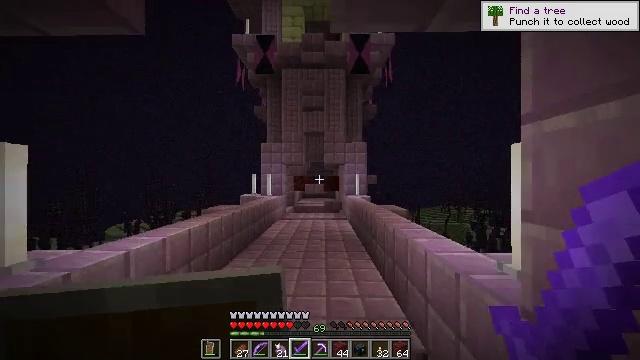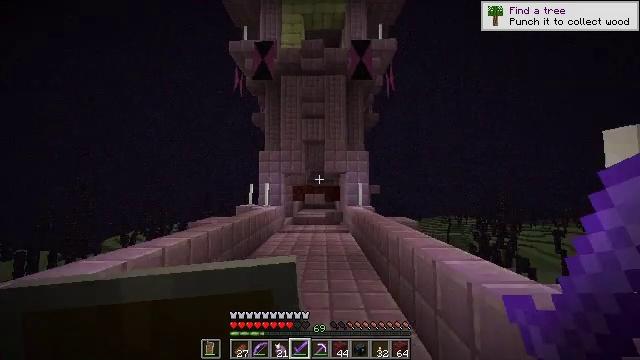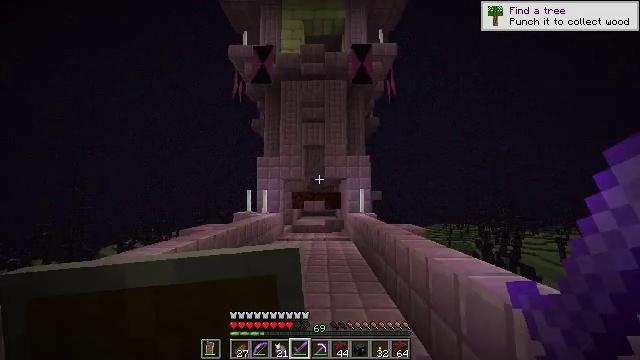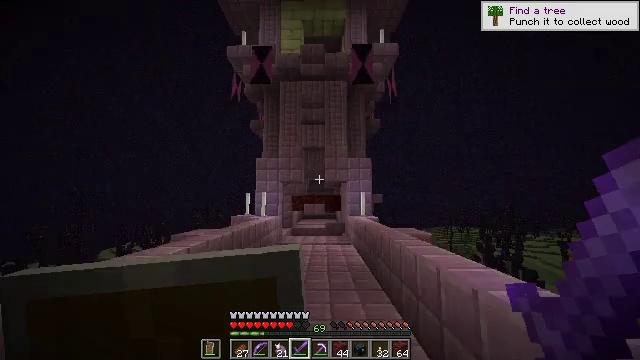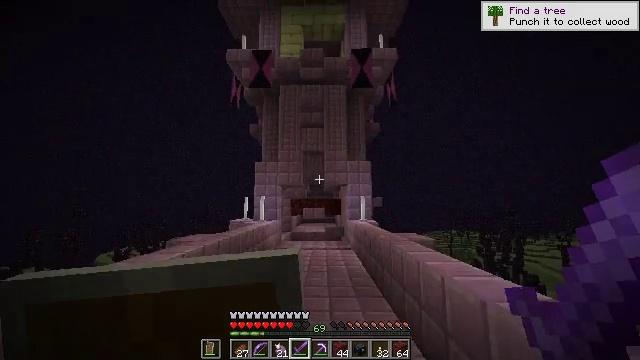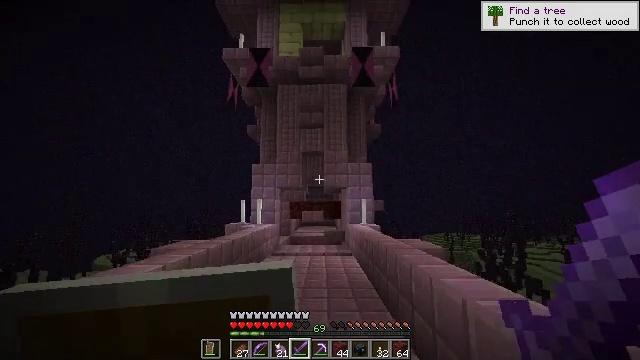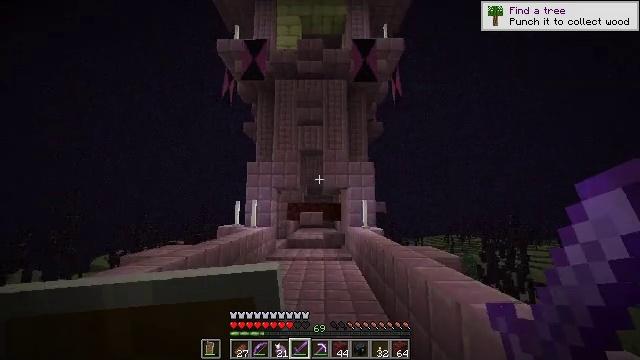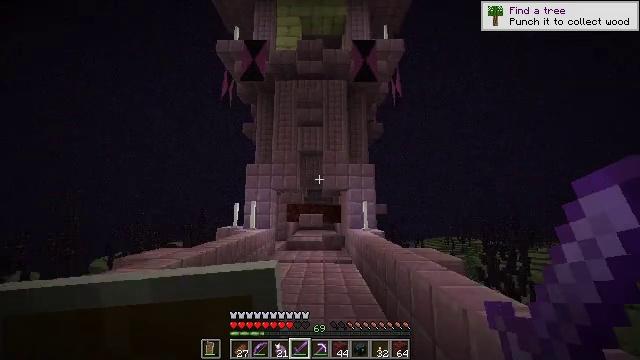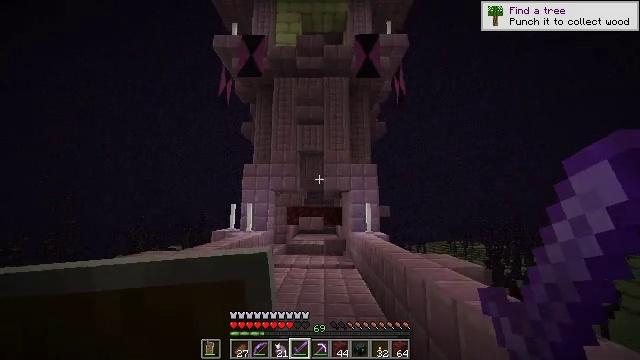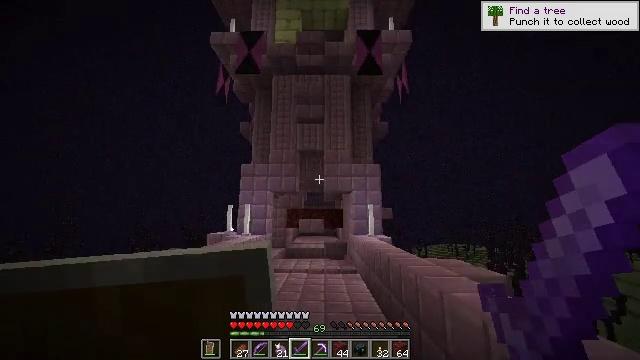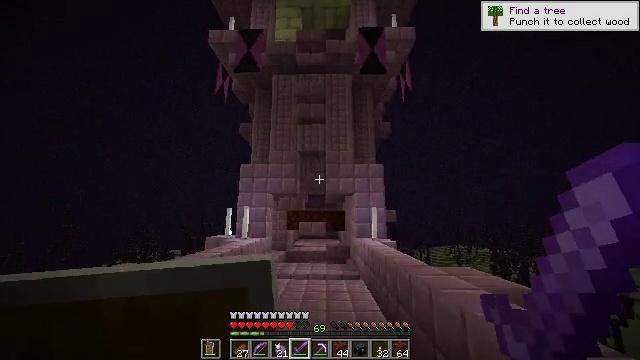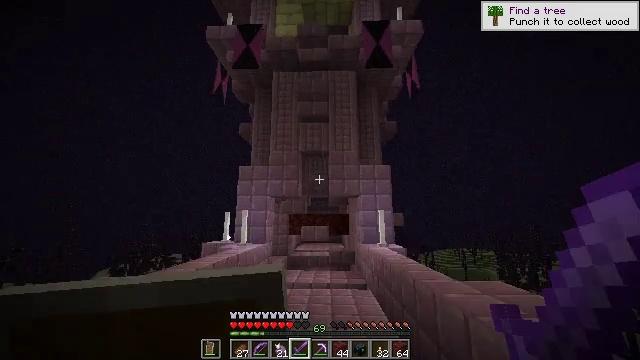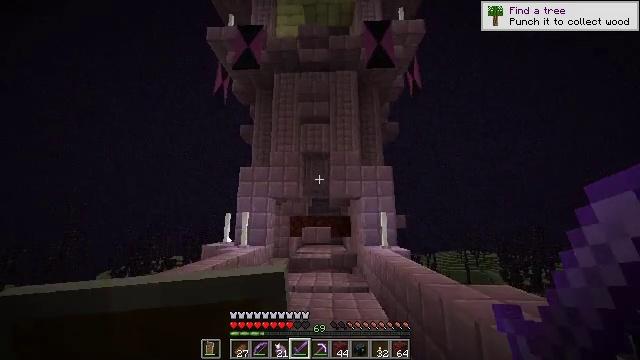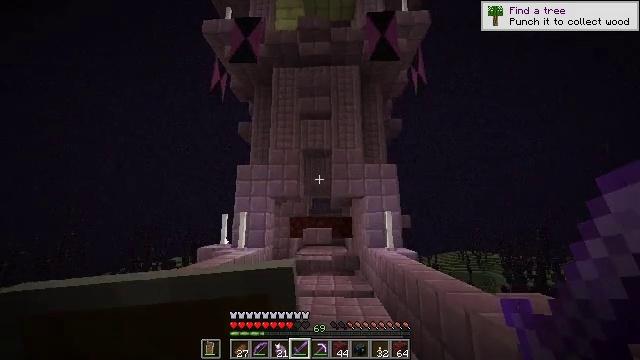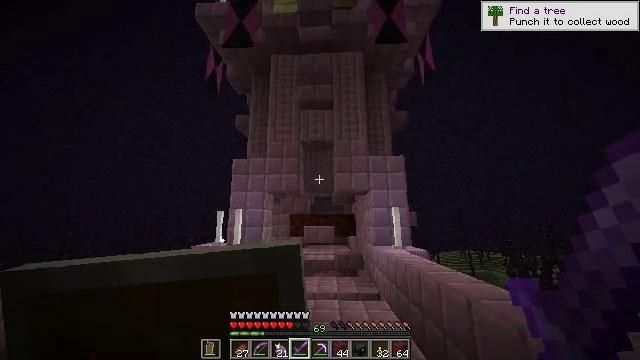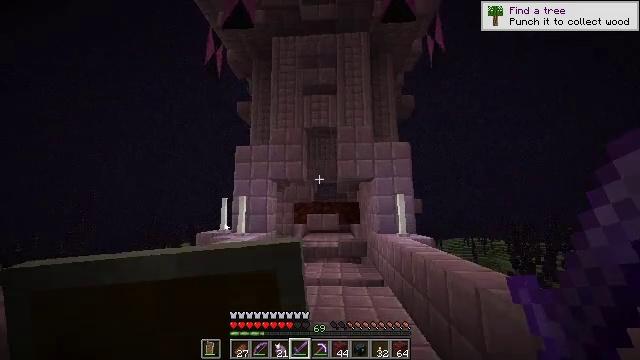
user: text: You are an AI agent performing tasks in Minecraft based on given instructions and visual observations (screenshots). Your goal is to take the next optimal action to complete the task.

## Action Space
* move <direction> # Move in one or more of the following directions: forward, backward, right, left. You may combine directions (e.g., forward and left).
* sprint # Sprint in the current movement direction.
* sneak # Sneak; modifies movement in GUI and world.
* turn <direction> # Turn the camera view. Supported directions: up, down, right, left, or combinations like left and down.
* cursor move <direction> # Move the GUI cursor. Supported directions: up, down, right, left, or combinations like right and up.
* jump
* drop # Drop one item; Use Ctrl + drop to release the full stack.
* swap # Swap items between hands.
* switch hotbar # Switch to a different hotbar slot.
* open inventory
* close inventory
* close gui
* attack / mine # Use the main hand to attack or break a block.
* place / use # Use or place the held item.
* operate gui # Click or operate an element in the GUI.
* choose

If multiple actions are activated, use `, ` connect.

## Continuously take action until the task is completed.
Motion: motion action
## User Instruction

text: Combat the enderman.
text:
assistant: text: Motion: move forward, turn up
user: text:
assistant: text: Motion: move forward, turn up
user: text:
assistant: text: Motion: move forward
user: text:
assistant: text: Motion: move forward, turn up
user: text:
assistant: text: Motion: move forward
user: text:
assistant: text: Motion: move forward
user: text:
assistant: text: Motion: move forward
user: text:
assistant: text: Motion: move forward
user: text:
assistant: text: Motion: move forward
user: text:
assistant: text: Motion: move forward
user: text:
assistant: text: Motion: move forward
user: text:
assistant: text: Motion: move forward
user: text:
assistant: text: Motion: move forward
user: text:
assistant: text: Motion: move forward
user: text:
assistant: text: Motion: move forward, turn left and down
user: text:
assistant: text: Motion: move forward, turn down
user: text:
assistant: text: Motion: move forward, turn down
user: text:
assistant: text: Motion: move forward, turn down
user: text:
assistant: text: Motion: move forward
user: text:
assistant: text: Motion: move forward
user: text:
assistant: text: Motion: move forward
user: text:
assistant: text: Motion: move forward, turn down
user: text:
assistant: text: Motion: move forward
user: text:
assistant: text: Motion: move forward
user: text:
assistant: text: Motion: move forward, turn down
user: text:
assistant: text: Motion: move forward
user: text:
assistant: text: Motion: move forward, turn down
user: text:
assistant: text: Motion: move forward, turn down
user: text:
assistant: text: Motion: move forward, turn down
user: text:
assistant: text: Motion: move forward, turn down